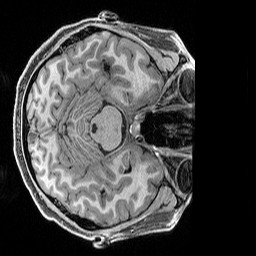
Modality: T1w
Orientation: axial
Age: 26
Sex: male
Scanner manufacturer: siemens
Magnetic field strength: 3 T
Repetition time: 2.5 s
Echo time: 0.00296 s